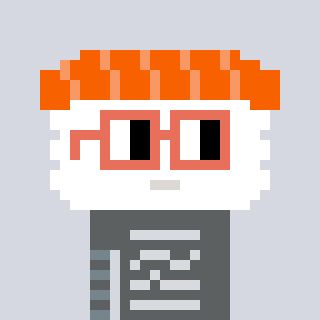
a pixel art character with square orange glasses, a nigiri-shaped head and a teal-colored body on a cool background